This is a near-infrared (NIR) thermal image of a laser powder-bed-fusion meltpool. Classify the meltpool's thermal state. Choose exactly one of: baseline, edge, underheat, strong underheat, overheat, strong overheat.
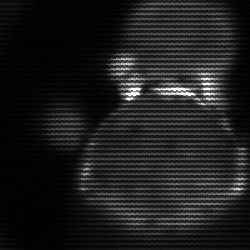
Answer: edge